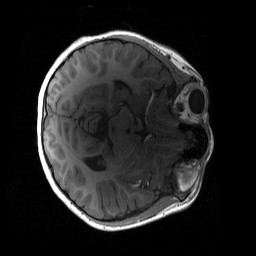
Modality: T1w
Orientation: axial
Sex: female
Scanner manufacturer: siemens
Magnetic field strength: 3 T
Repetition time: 1.9 s
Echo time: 0.00243 s